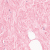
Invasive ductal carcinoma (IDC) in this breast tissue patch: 0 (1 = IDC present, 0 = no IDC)